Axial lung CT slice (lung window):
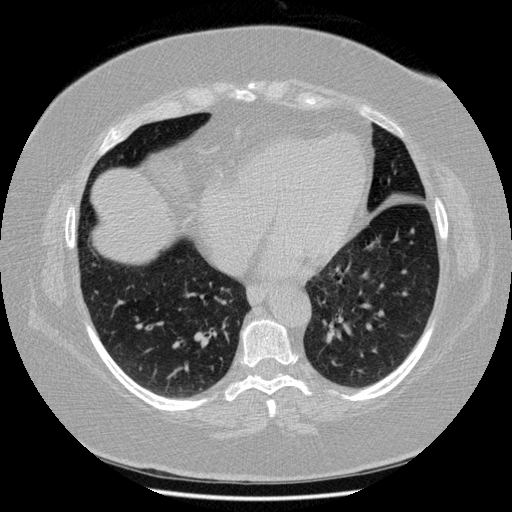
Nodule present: no